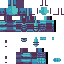
A female human skin with dark skin, wearing brown long hair dressed in a blue hoodie and black pants, featuring a closed mouth.